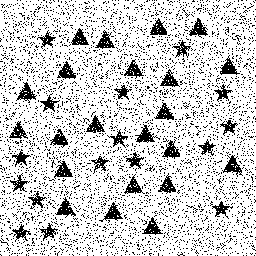
Squares: 0
Triangles: 22
Stars: 16
Total shapes: 38